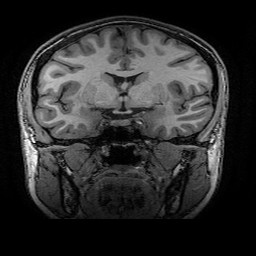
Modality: T1w
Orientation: sagittal
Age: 25
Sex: female
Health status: healthy
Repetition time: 2.53 s
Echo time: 0.0034 s